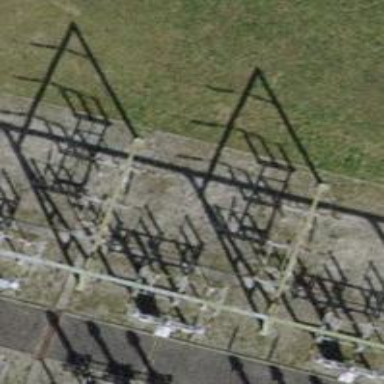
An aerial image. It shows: Power line in the image.